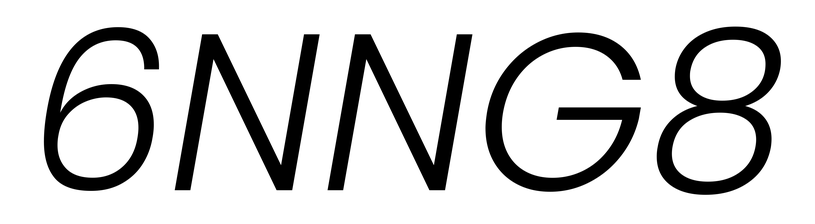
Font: Poppins-LightItalic